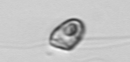
Label: flagellate_morphotype1